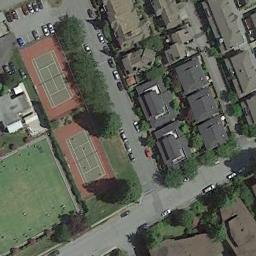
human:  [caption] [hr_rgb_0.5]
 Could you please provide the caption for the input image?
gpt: There are many buildings of different shapes beside the tennis courts .

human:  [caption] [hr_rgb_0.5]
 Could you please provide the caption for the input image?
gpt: The tennis court is on the grass next to some buildings and trees .

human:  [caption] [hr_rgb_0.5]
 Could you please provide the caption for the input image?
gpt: Parking lot separates tennis court and residential area .

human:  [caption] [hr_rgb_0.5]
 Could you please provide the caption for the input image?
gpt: There is a swimming pool next to the tennis court .

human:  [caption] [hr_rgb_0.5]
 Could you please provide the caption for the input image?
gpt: There are some green trees and buildings beside the tennis courts .